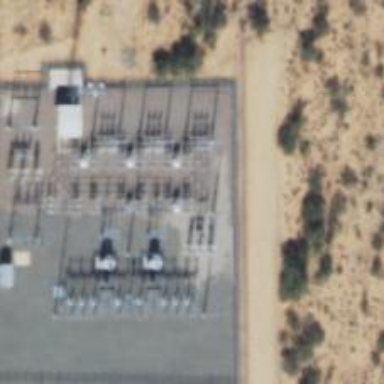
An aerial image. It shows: Switch for power supply.